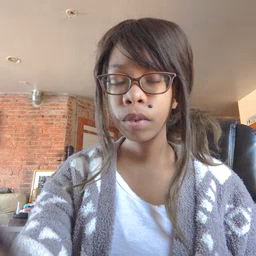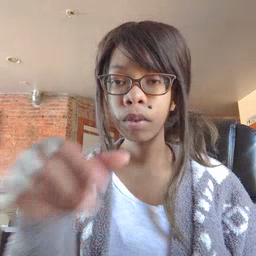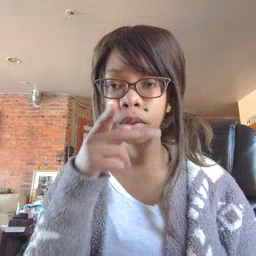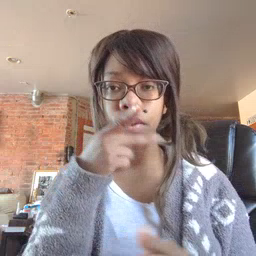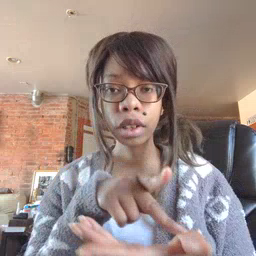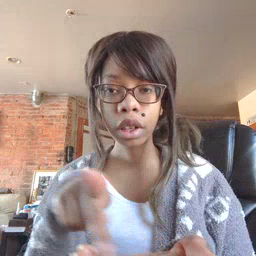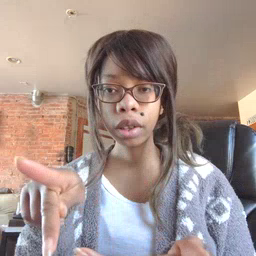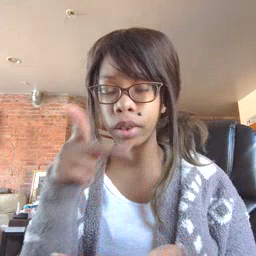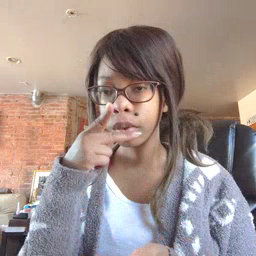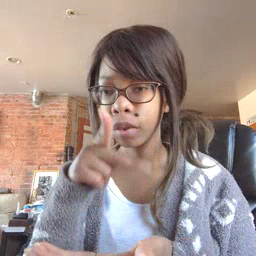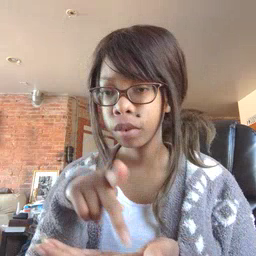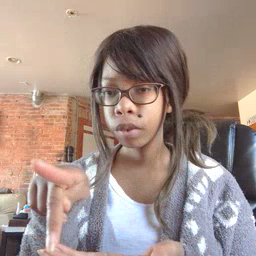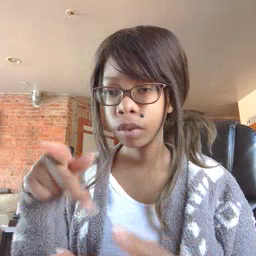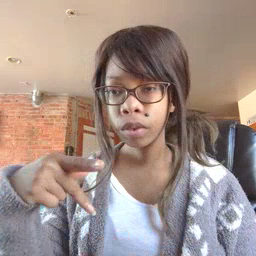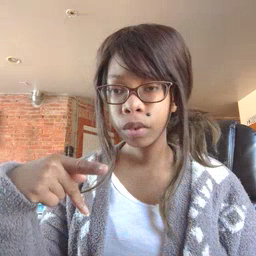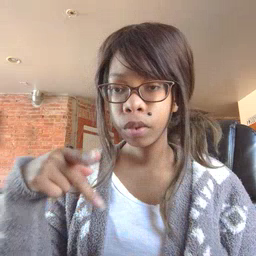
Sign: fish